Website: crate-barrel
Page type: customer-info-address
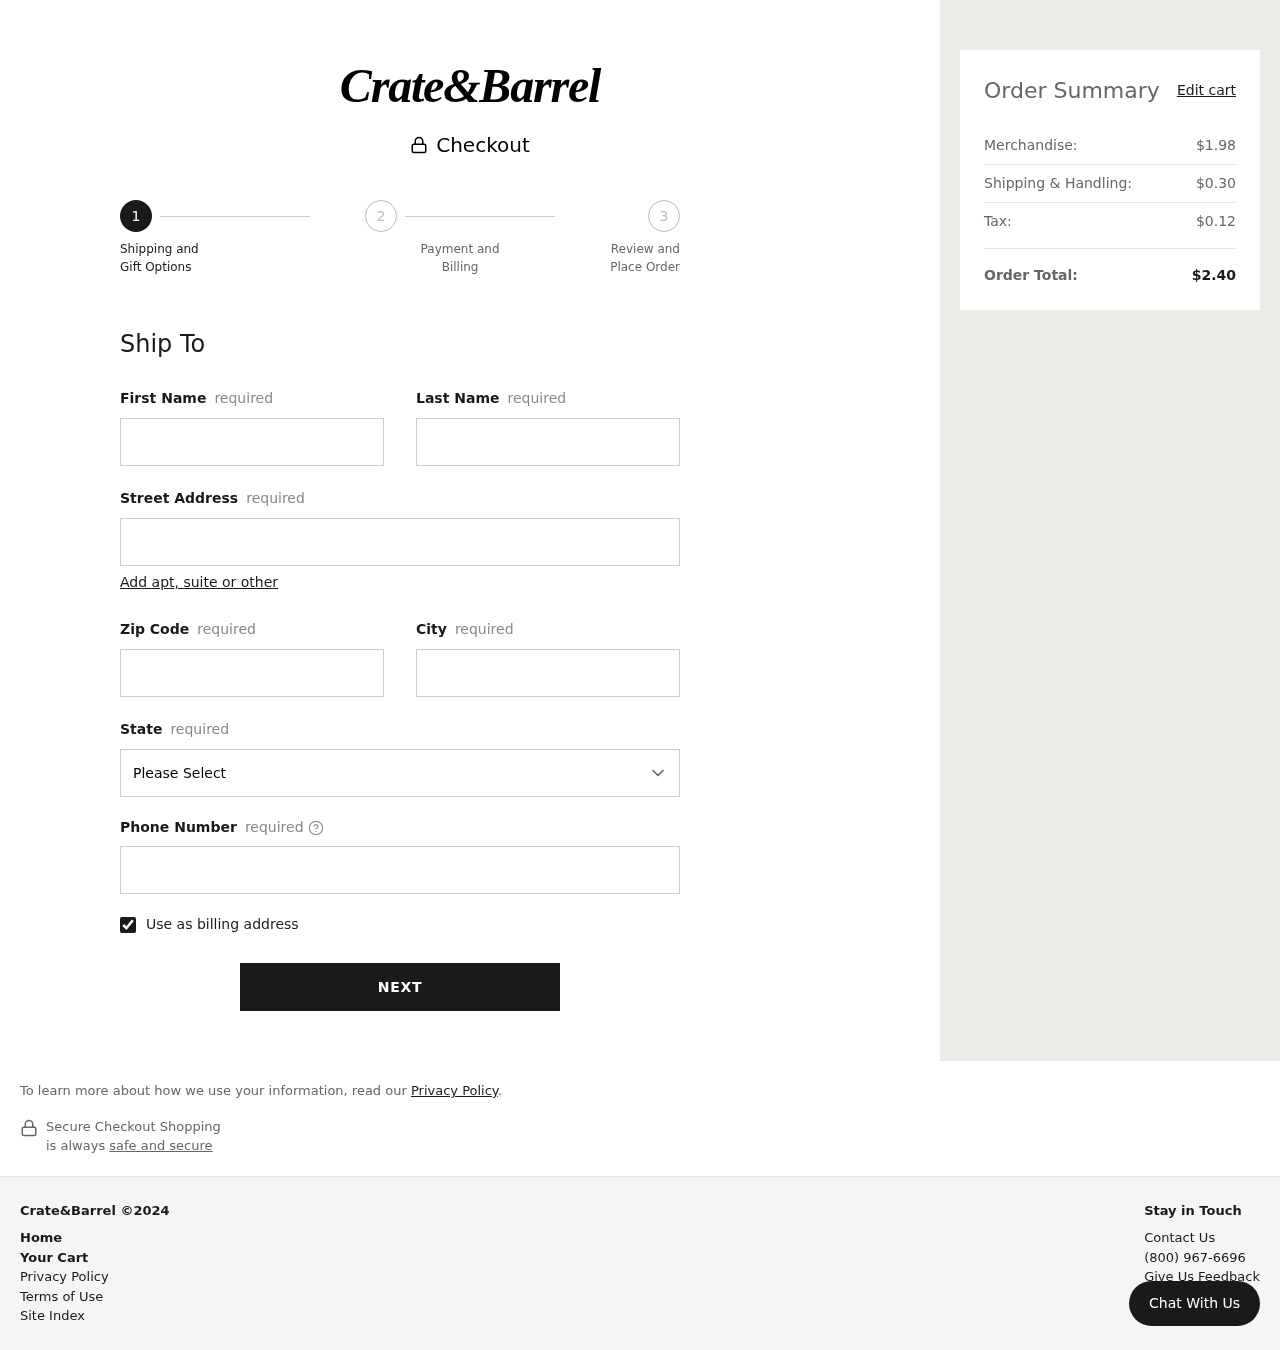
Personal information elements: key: PII_CITY
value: East Jonathanview
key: PII_FIRSTNAME
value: Lynn
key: PII_LASTNAME
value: Woodard
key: PII_PHONE
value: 8607020191
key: PII_POSTCODE
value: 92558
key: PII_STATE
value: Massachusetts
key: PII_STREET
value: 61954 Mcdonald Mission
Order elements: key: ORDER_SUBTOTAL
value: $1.98
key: ORDER_SHIPPING_COST
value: $0.30
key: ORDER_TAX
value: $0.12
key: ORDER_TOTAL
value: $2.40